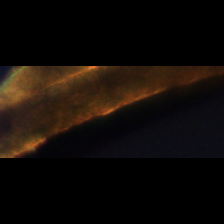
Taxon: Unknown_full_image
Group: Unknown